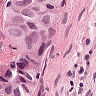
Metastatic tissue present: yes